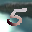
Label: 5